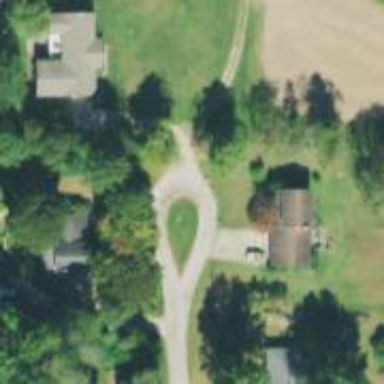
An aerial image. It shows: Turning loop on the road.